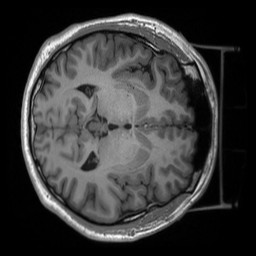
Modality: T1w
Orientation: axial
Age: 32
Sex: male
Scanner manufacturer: siemens
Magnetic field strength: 3 T
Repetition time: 2.53 s
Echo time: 0.00219 s